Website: walmart
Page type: review-order
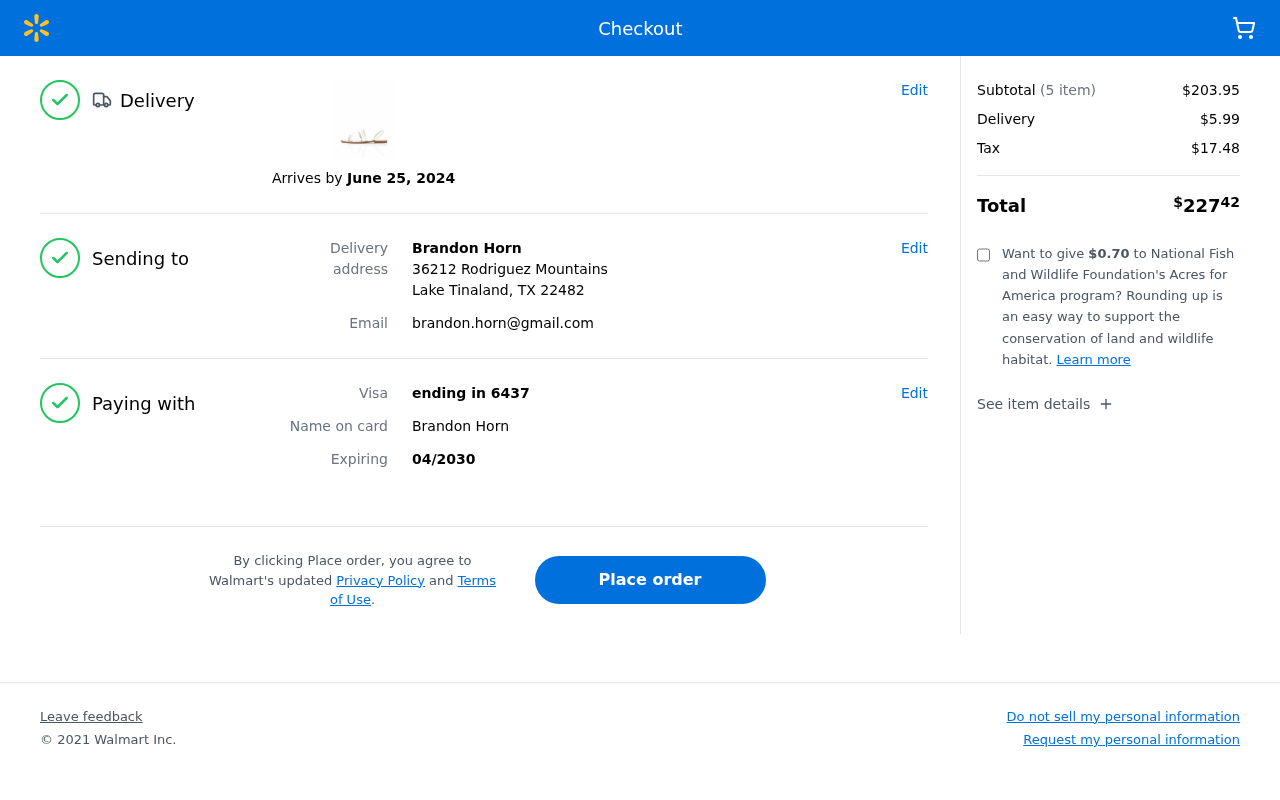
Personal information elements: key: PII_CARD_LAST4
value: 6437
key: PII_CARD_NAME
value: Brandon Horn
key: PII_CARD_TYPE
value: Visa
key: PII_CITY_STATE_ZIP
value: Lake Tinaland, TX 22482
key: PII_EMAIL
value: brandon.horn@gmail.com
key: PII_FULLNAME
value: Brandon Horn
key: PII_STREET
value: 36212 Rodriguez Mountains
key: PII_FIRSTNAME
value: Brandon
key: PII_LASTNAME
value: Horn
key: PII_FULLNAME2
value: Brandon Horn
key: PII_FULLNAME3
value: Brandon Horn
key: PII_FIRSTNAME2
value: Brandon
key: PII_FIRSTNAME3
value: Brandon
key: PII_LASTNAME2
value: Horn
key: PII_LASTNAME3
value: Horn
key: PII_FIRSTNAME_DERIVED
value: Brandon
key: PII_LASTNAME_DERIVED
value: Horn
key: PII_FULLNAME_DERIVED
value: Brandon Horn
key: PII_NAME_FULL_DERIVED
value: Brandon Horn
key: PII_CARD_EXPIRY
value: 04/2030
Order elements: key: ORDER_DELIVERY_DATE
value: June 25, 2024
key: ORDER_NUM_ITEMS
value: (5 item)
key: ORDER_SUBTOTAL
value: $203.95
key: ORDER_SHIPPING_COST
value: $5.99
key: ORDER_TAX
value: $17.48
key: ORDER_TOTAL
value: $22742
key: ORDER_DONATION
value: $0.70